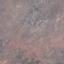
Land use / land cover: HerbaceousVegetation